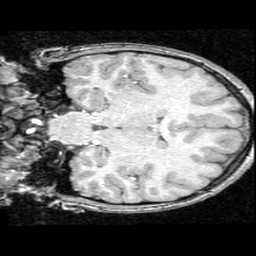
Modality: T1w
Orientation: coronal
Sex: female
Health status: ill
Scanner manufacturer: ge
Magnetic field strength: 1.5 T
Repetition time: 21 s
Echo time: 0.008 s